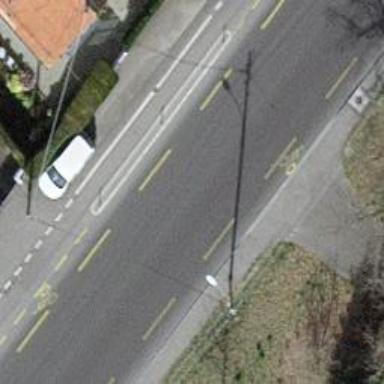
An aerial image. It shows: Primary highway with asphalt surface. It has sidewalks on both sides and designated lanes for cycling in both directions.